I will show an image sequence of human cooking. I have annotated the images with numbered circles. Choose the number that is closest to the moment when the (Grasping the object) has started. You are a five-time world champion in this game. Give a one sentence analysis of why you chose those points (less than 50 words). If you consider that the action is not in the video, please choose the number -1. Provide your answer at the end in a json file of this format: {"points": []}
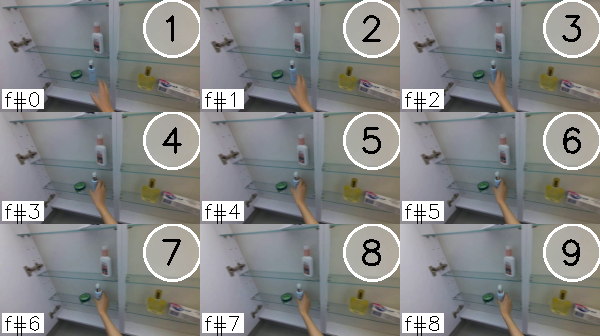
Frame 6 shows the clearest moment of hand-object contact.
{"points": [6]}